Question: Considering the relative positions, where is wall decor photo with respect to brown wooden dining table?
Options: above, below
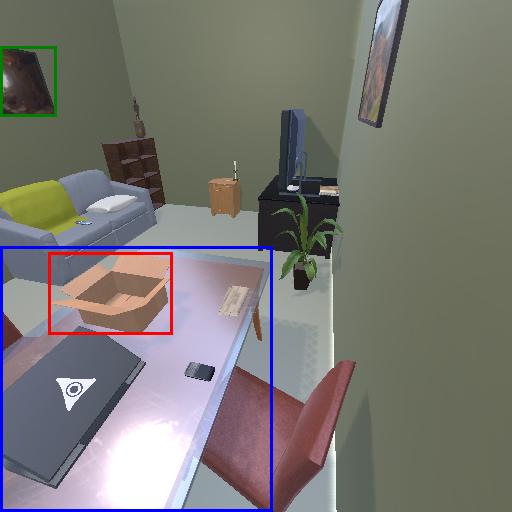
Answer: above